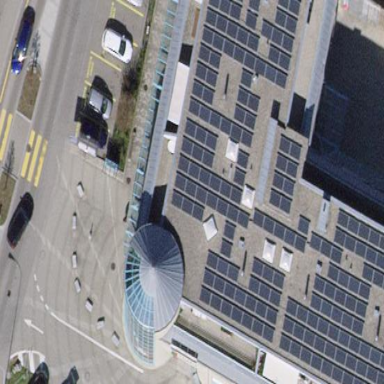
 consisting of solar photovoltaic panels."